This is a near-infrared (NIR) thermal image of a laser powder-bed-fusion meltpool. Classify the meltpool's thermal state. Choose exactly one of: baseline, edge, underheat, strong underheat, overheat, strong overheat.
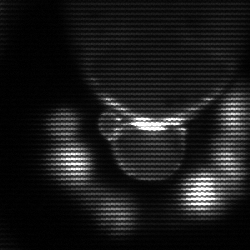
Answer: baseline